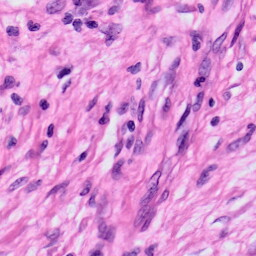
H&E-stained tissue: Skin